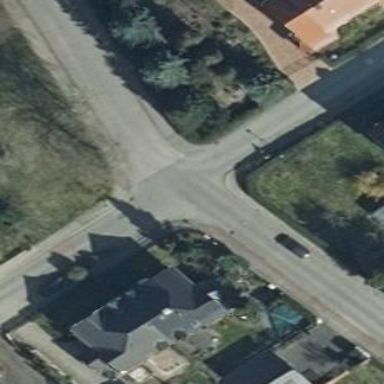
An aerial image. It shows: Residential area with junction.